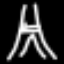
Label: The Eiffel Tower